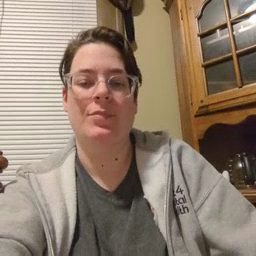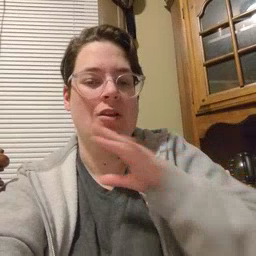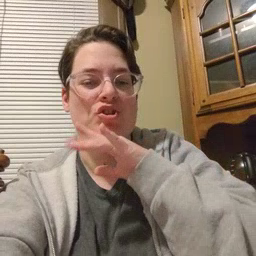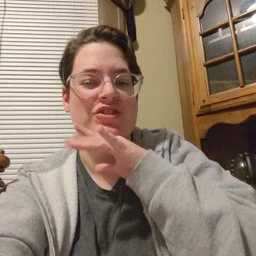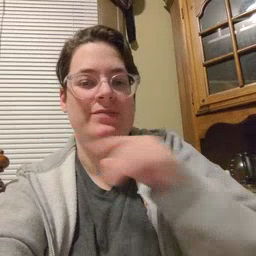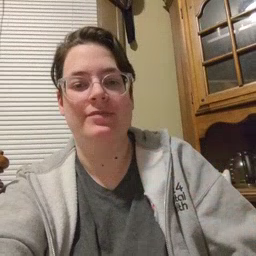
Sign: dirty